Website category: sports
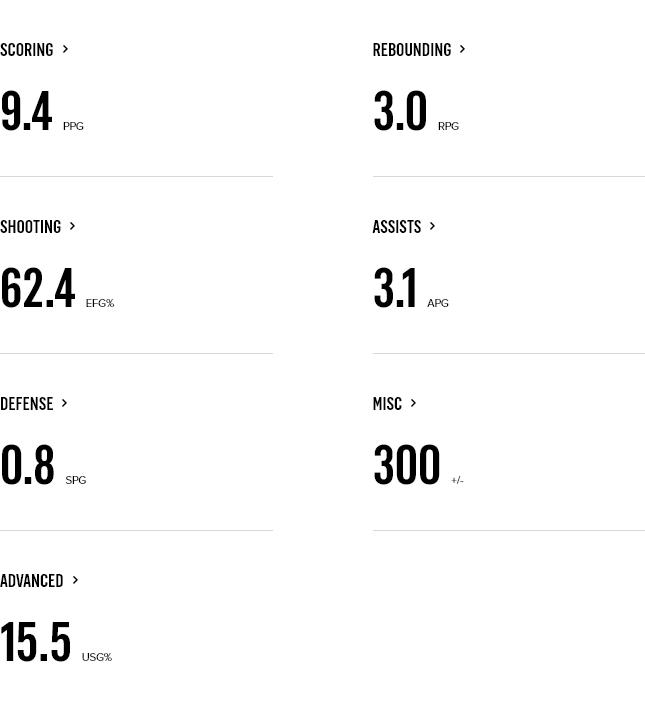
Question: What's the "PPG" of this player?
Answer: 9.4

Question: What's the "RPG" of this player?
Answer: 3.0

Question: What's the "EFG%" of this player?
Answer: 62.4

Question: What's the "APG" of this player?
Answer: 3.1

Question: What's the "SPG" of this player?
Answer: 0.8

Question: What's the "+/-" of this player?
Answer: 300

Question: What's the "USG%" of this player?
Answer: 15.5

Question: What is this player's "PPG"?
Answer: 9.4

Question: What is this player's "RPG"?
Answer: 3.0

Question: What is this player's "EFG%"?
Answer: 62.4

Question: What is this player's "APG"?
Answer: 3.1

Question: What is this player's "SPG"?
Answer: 0.8

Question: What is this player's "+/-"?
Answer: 300

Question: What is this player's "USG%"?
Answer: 15.5

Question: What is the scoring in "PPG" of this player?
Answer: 9.4

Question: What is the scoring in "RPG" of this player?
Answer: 3.0

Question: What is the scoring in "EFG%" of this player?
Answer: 62.4

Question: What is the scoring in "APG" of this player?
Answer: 3.1

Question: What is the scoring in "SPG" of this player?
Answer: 0.8

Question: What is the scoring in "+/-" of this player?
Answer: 300

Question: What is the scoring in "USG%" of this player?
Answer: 15.5

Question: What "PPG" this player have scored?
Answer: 9.4

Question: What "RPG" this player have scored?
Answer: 3.0

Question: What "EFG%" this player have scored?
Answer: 62.4

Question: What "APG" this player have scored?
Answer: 3.1

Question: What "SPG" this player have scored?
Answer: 0.8

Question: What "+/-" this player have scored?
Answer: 300

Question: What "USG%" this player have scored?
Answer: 15.5

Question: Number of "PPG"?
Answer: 9.4

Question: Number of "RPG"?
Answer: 3.0

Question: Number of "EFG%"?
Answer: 62.4

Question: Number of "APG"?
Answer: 3.1

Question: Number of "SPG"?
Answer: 0.8

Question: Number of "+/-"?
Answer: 300

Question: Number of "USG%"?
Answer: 15.5

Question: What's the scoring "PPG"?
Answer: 9.4

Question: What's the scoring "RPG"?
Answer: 3.0

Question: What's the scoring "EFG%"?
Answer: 62.4

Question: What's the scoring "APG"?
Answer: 3.1

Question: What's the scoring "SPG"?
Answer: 0.8

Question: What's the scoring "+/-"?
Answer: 300

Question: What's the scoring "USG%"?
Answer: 15.5